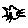
Label: cat